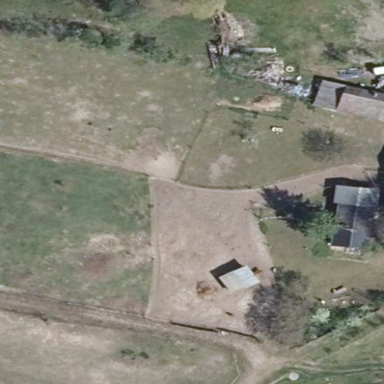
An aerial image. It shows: Farmyard area.